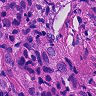
Metastatic tissue present: yes